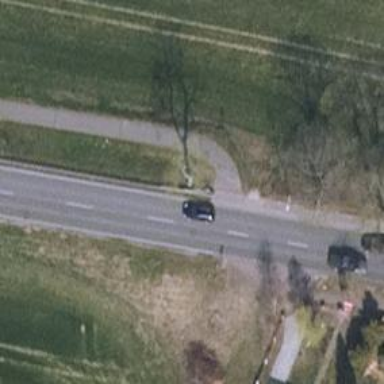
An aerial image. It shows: Asphalt path.